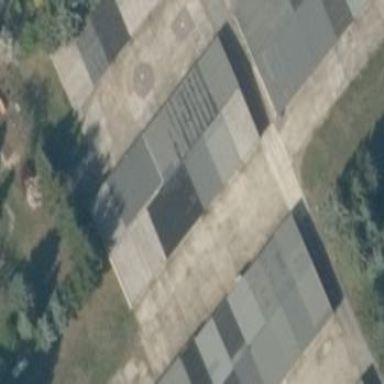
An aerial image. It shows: Building used for garages.